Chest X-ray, AP view. Patient: 90 years old, sex F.
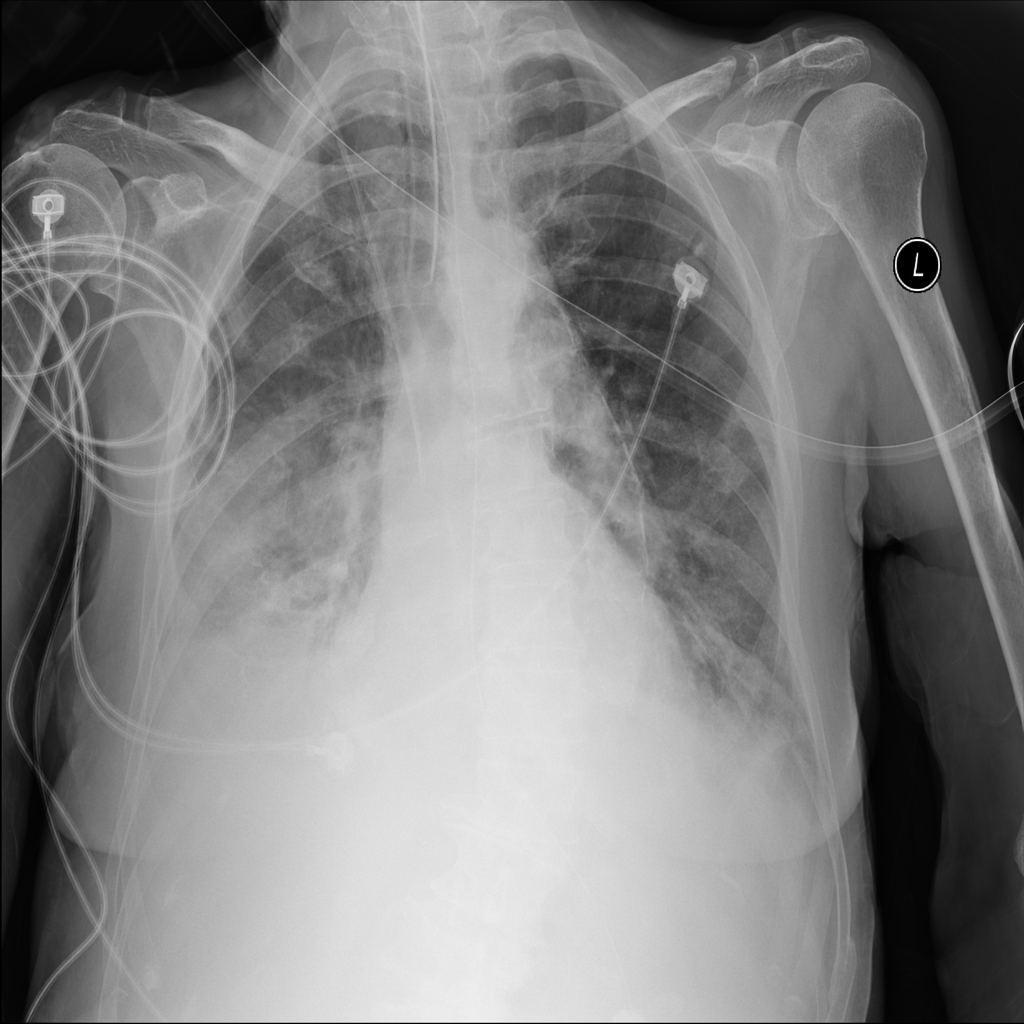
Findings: Effusion, Infiltration